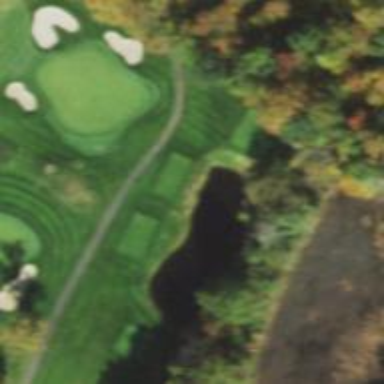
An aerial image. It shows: Path for both roads and golfers.